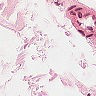
Metastatic tissue present: no